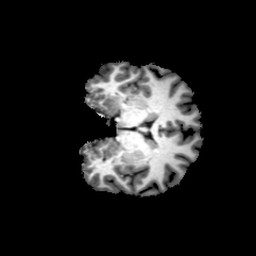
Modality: T1w
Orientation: coronal
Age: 22
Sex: female
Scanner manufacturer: philips
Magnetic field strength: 3 T
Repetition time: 0.0082 s
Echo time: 0.0037 s